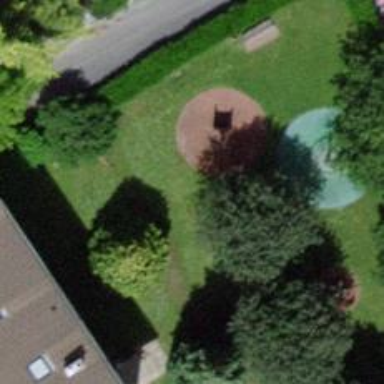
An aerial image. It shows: Playground featuring climbing wall.